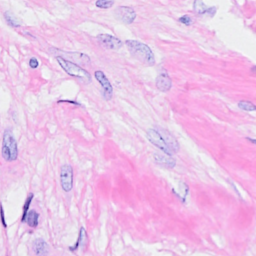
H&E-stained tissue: Breast